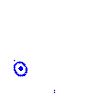
Particle: pion